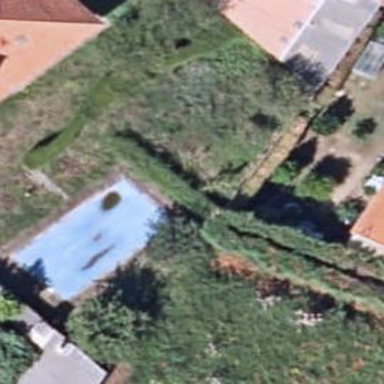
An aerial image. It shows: Swimming pool located in leisure land.